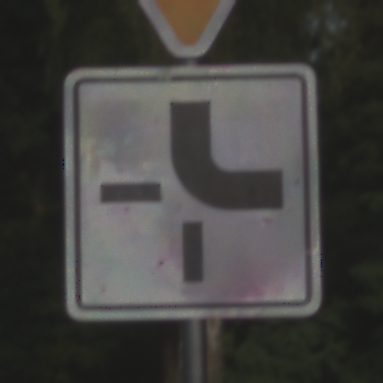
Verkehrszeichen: VerlaufVorfahrtsstrasse4
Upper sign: VorfahrtGewaehren
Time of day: SunriseSunset
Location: Outdoor (Nature)
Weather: PartlyCloudy
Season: NotSpecified
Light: Natural